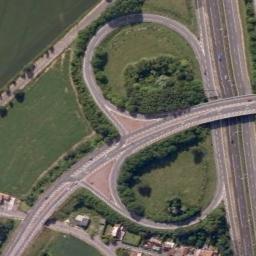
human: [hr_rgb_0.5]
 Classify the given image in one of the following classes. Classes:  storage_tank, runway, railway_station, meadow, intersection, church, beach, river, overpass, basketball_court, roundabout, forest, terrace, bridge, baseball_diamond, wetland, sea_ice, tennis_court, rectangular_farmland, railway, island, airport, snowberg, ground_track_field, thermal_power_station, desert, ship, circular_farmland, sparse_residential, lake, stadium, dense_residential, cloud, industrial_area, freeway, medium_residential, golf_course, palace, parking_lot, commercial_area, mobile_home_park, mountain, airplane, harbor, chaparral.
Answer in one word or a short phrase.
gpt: overpass